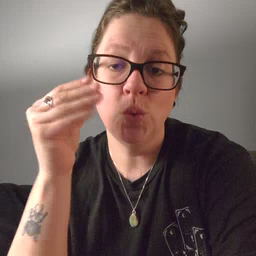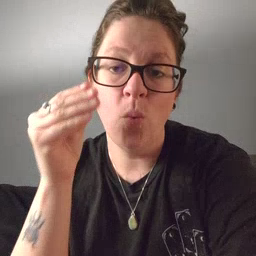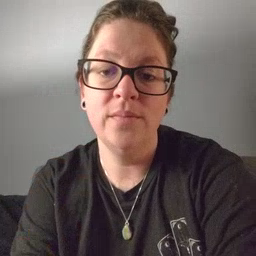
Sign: store